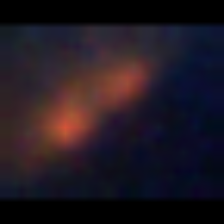
Taxon: Chaetoceros
Group: Diatoms